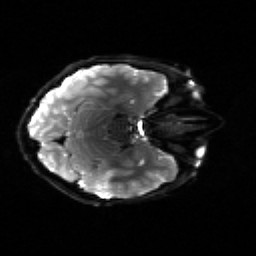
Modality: sbref
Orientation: axial
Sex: male
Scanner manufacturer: siemens
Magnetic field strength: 3 T
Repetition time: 5 s
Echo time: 0.071 s